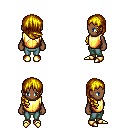
a pixel art fantasy rpg character, female body template, human, dark skin, gold chest armor, teal pants, blonde right-swept hairstyle, gold boots, four views (front, back, left, right), 2x2 character sprite sheet, small pixel art, hard edges, no anti-aliasing